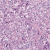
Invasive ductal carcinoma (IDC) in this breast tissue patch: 1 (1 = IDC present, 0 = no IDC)